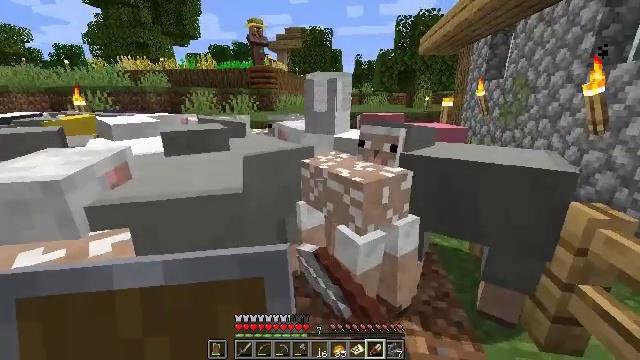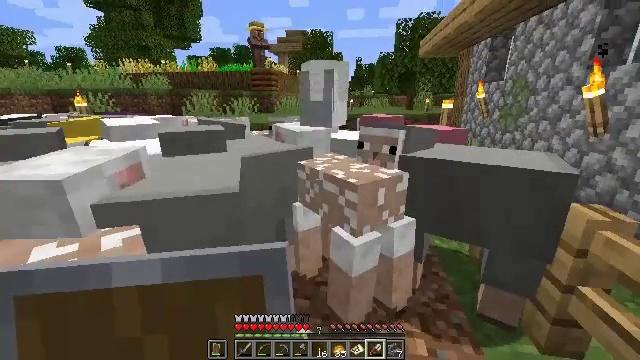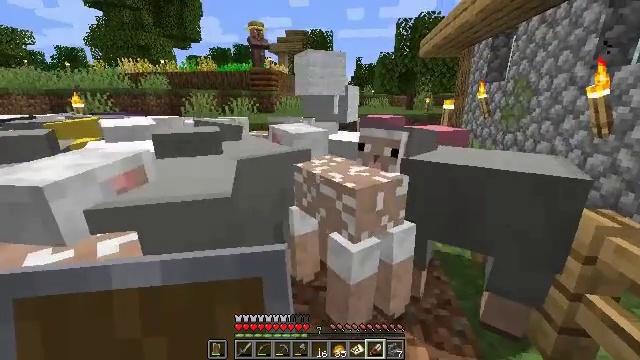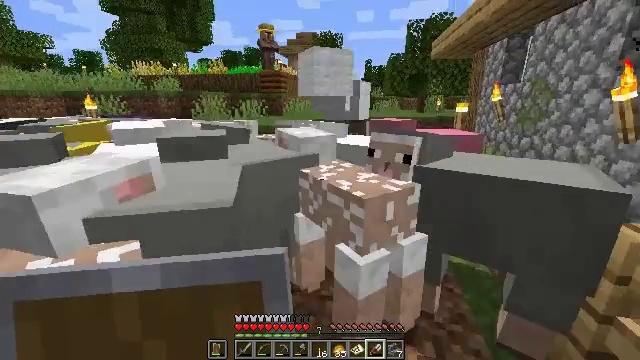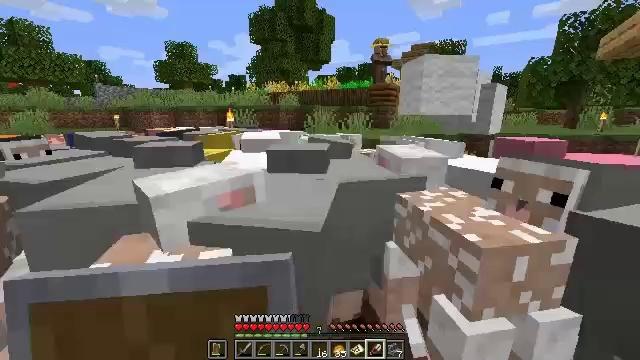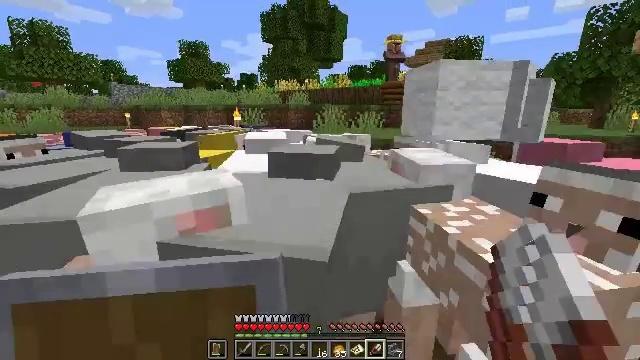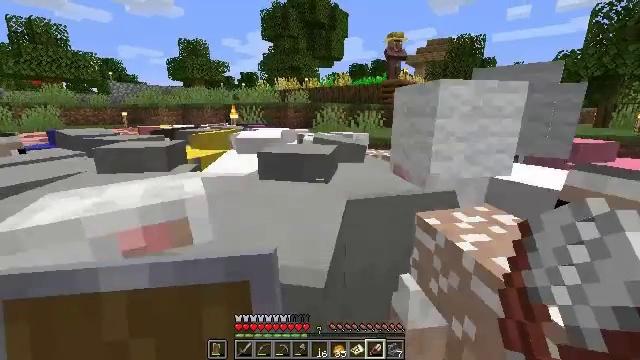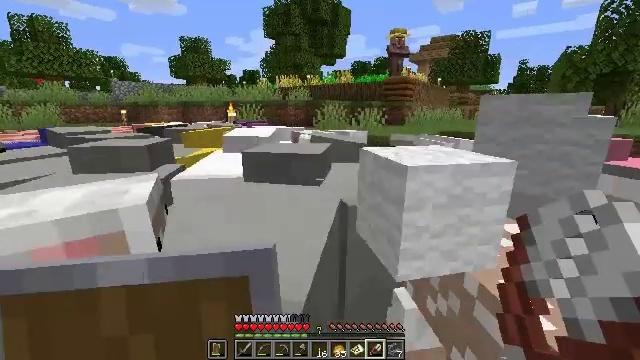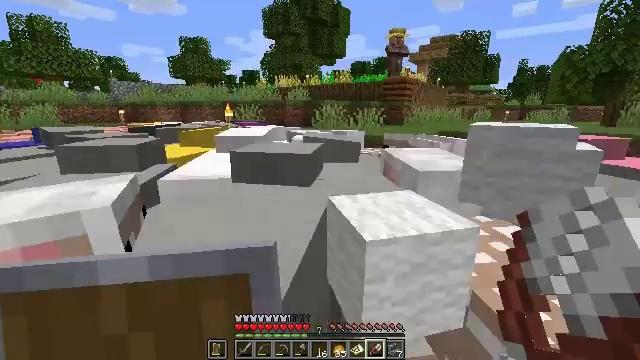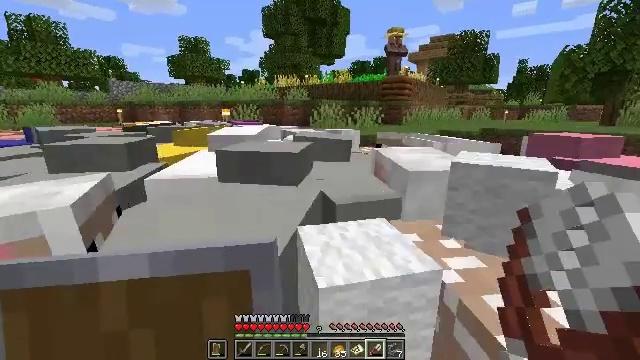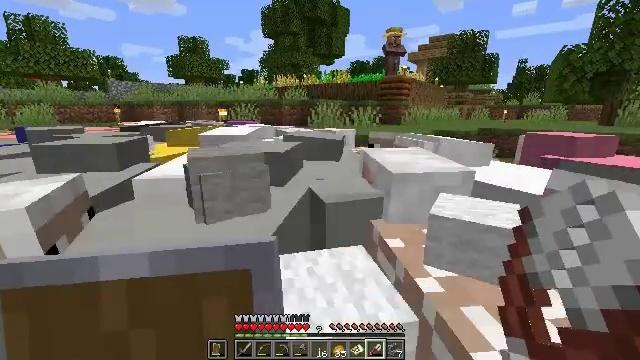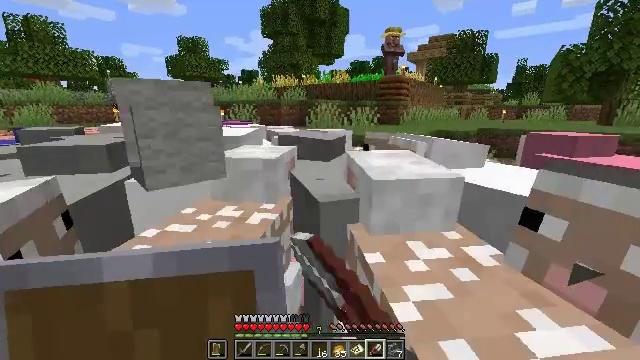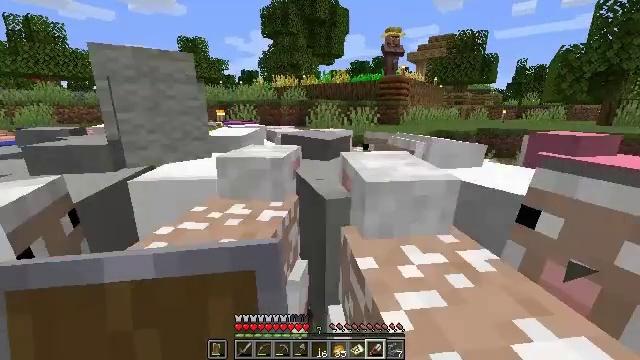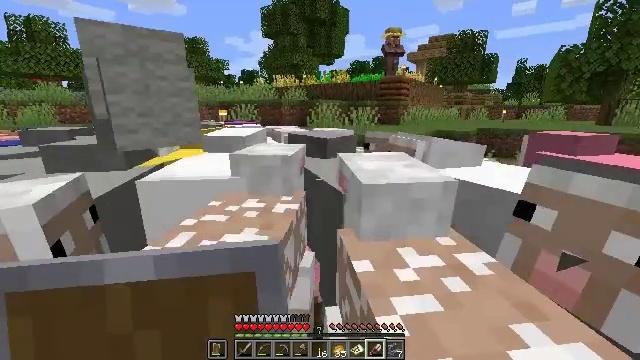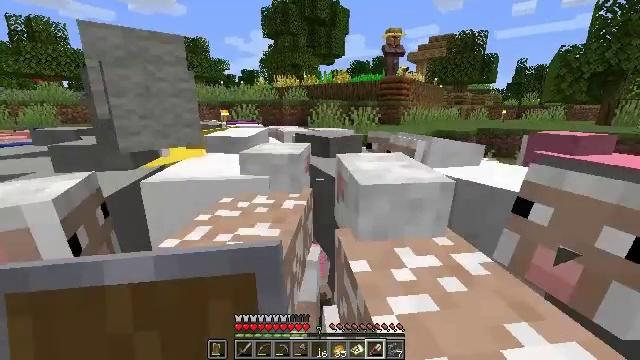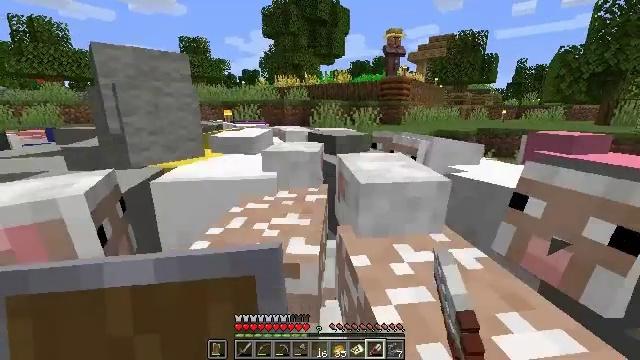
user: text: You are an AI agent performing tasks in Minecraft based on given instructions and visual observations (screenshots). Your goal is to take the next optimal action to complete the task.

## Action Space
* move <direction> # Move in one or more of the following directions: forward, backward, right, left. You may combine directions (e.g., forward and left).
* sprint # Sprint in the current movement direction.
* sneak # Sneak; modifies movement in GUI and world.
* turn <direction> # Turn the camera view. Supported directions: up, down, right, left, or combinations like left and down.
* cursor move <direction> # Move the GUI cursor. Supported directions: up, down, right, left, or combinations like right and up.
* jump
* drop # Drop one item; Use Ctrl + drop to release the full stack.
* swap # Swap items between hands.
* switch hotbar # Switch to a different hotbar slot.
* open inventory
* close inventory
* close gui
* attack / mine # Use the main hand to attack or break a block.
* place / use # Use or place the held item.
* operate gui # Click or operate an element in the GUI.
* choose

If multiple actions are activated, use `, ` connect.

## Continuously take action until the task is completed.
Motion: motion action
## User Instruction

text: Form a blue banner by arranging blue wool and a stick in the crafting table.
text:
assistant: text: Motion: use / place
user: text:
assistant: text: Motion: move forward, use / place
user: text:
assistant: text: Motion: move forward, turn left
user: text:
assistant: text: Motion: move forward, turn left and up
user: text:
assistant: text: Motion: move forward, turn left, use / place
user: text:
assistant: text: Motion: move forward, use / place
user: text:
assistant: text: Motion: use / place
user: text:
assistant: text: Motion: use / place
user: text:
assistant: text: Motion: use / place
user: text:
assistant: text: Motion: use / place
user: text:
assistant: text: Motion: use / place
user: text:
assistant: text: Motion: use / place
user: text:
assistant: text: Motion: use / place
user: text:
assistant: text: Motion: use / place
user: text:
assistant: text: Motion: use / place
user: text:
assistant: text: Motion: turn right and down
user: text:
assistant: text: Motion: move forward, turn right, use / place
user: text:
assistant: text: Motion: move forward and move right, turn down, use / place
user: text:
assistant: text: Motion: move forward and move right, turn down, use / place
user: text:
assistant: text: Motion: move forward, turn left and down, use / place
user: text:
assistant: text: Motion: turn left and down, use / place
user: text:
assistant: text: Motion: use / place
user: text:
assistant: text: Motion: use / place
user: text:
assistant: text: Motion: move forward, turn left and down, use / place
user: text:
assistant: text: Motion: move forward, turn left, use / place
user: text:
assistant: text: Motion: move forward, turn left
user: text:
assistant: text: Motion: move forward, turn left and up
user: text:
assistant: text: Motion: move forward, turn left and up
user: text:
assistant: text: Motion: move forward
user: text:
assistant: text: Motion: move forward